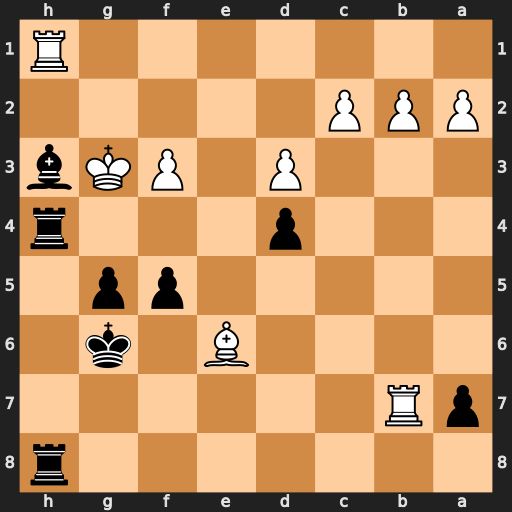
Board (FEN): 7r/pR6/4B1k1/5pp1/3p3r/3P1PKb/PPP5/7R
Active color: b
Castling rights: -
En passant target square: -
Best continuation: f4+ Kf2 Bxe6